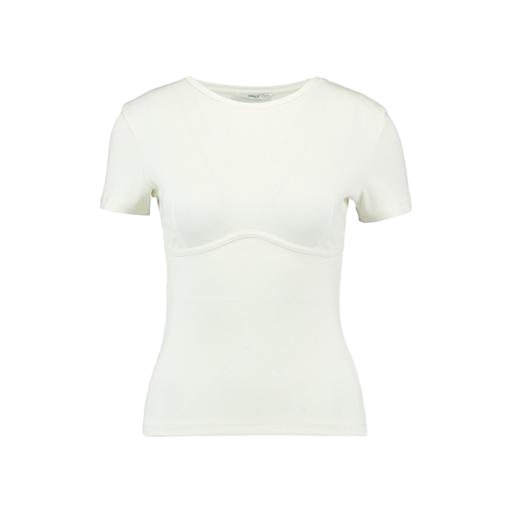
natural t-shirt rib colourblock, high-neck ribbed-jersey t-shirt, short-sleeve top only macy, white background